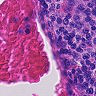
Metastatic tissue present: no